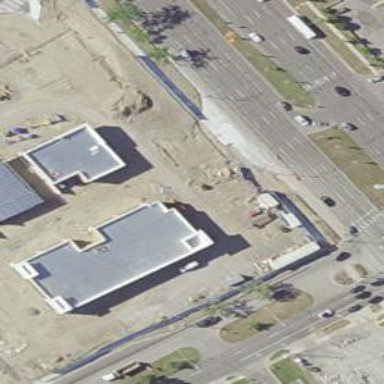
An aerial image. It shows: Healthcare clinic is depicted in the image.